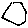
Label: hexagon